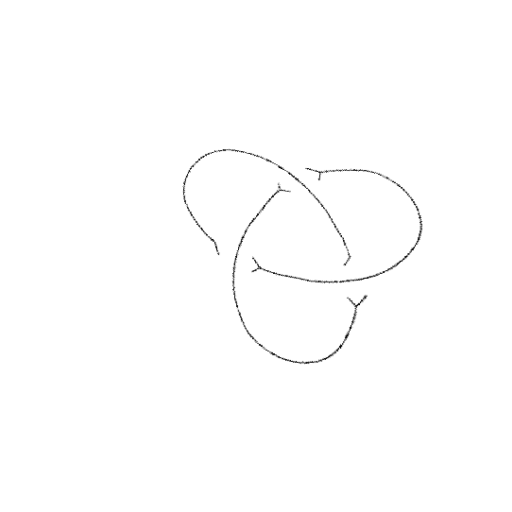
Crossing number: 3